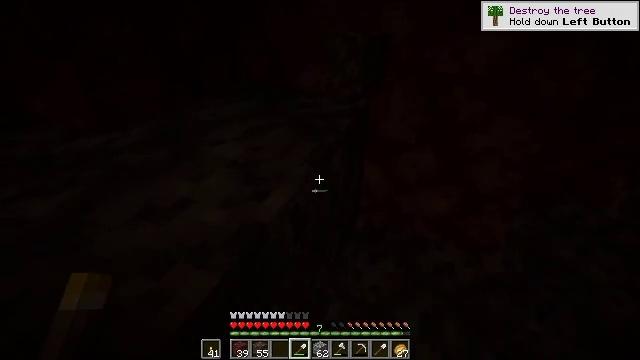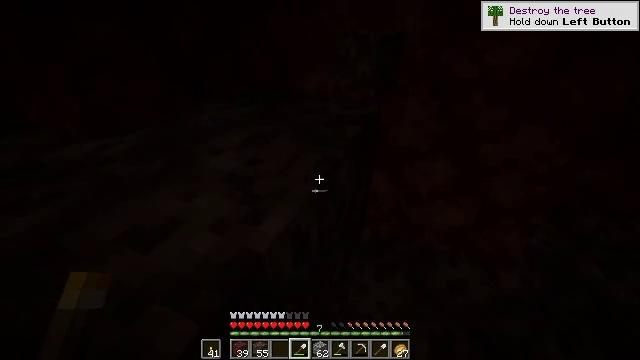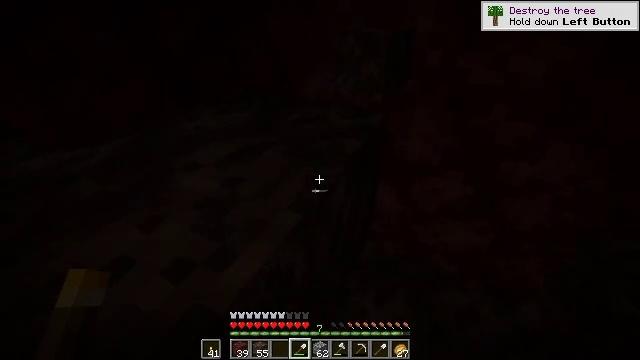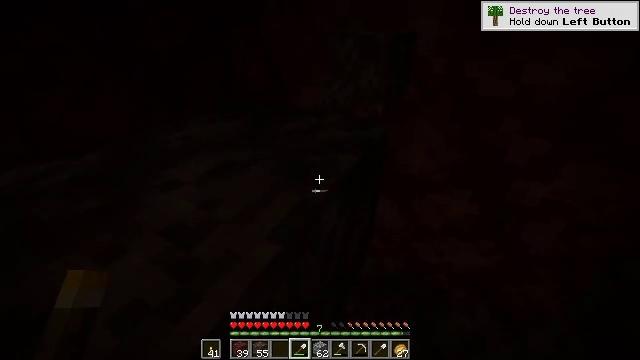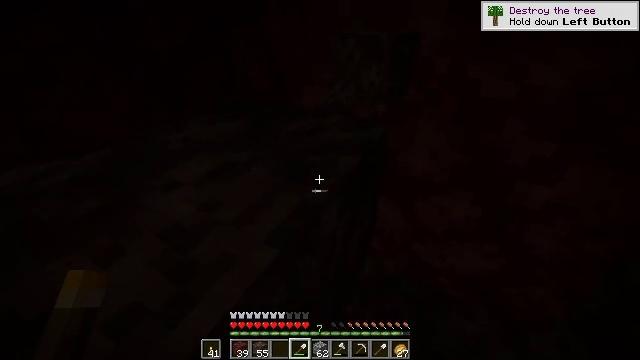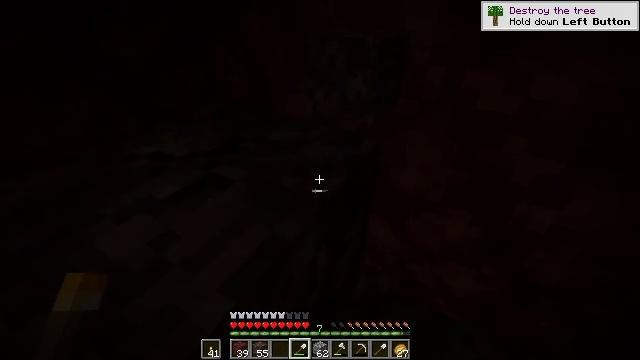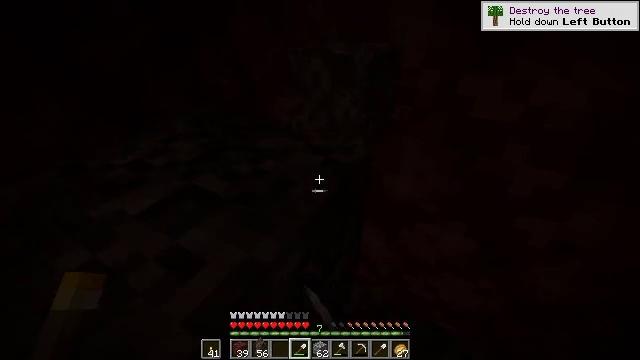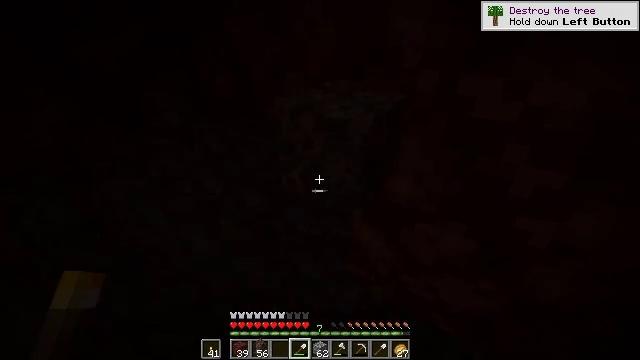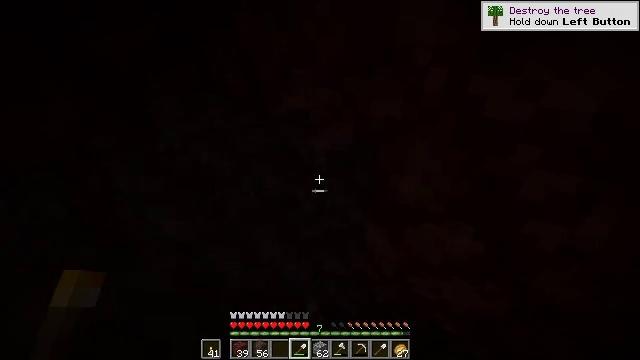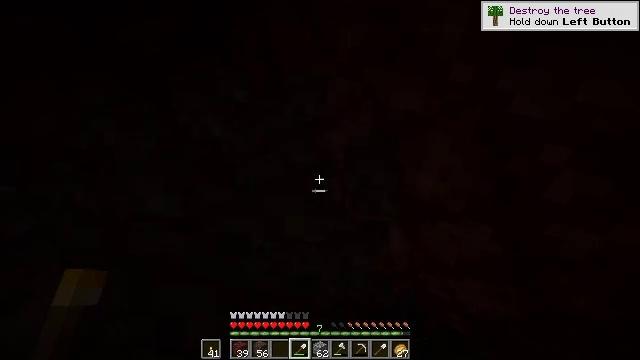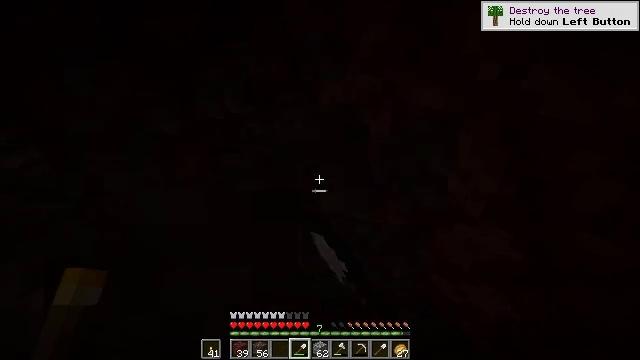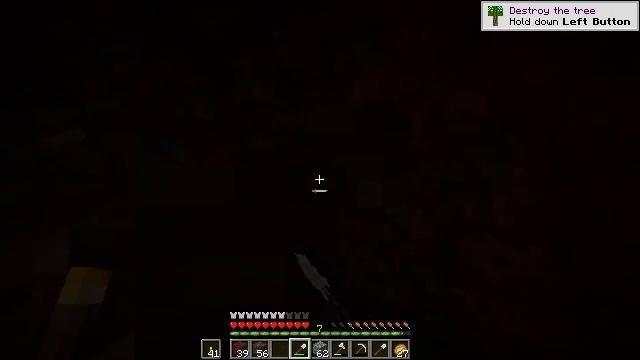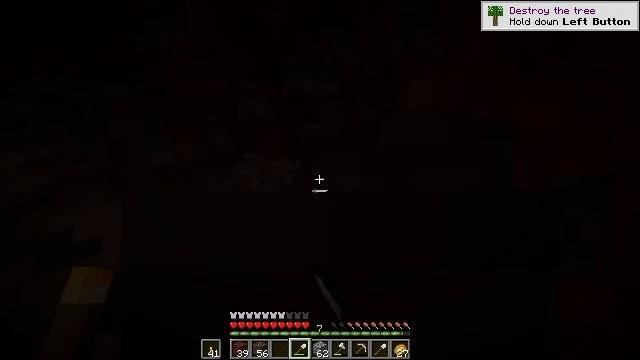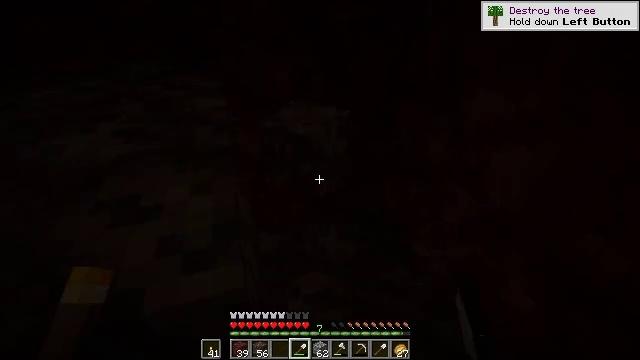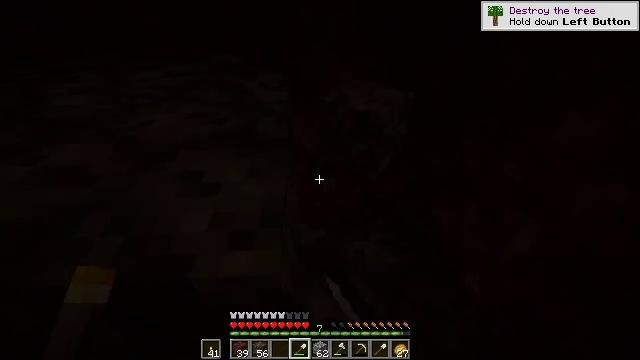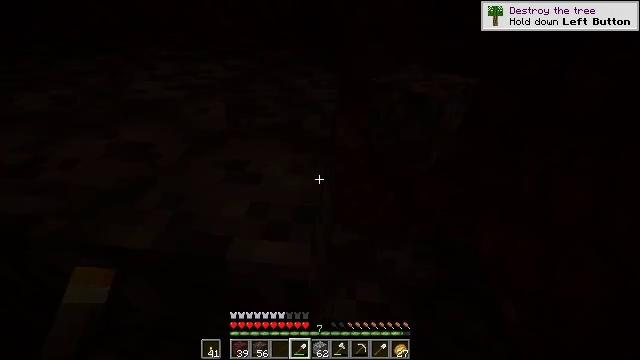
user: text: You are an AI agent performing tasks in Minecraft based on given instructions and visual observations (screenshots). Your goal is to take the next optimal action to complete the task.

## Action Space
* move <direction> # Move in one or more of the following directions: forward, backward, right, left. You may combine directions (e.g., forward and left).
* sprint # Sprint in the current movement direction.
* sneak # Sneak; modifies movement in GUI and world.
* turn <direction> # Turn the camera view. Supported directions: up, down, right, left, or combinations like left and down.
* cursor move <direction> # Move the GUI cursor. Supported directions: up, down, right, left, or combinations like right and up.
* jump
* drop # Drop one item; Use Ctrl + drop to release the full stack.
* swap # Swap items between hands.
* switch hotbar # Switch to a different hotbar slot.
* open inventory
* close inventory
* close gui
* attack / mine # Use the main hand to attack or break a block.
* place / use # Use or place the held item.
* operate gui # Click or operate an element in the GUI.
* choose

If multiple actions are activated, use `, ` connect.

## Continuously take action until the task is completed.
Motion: motion action
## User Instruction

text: Dig soul sand to use for potions.
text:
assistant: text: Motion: move forward, turn left
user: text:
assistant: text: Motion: move forward, turn left
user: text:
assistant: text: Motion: move forward, turn left
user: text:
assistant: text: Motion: move forward
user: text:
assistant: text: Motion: move forward, attack / mine
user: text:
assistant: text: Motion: attack / mine
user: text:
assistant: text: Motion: attack / mine
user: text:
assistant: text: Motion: turn left, attack / mine
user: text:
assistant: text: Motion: turn left and down, attack / mine
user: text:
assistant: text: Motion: turn left, attack / mine
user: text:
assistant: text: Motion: turn left, attack / mine
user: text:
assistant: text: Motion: turn left, attack / mine
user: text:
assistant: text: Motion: turn left, attack / mine
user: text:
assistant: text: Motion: turn left, attack / mine
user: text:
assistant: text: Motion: turn left, attack / mine
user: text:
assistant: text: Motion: turn left, attack / mine
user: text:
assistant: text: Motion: turn left, attack / mine
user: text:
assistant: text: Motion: turn left, attack / mine
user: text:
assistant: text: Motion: turn left, attack / mine
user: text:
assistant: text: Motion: turn left and up, attack / mine
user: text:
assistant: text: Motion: turn left and up, attack / mine
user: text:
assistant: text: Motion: turn left and up, attack / mine
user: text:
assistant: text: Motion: turn left and up, attack / mine
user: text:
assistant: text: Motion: attack / mine
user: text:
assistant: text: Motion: move forward, attack / mine
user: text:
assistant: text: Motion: move forward, attack / mine
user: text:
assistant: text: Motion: move forward, turn left, attack / mine
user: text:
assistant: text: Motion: turn left, attack / mine
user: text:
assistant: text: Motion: turn left, attack / mine
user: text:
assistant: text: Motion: attack / mine